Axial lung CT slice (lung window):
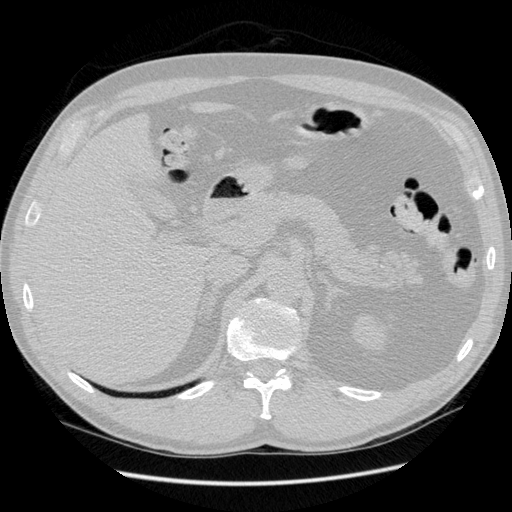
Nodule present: no